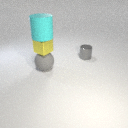
small yellow metal cube above large gray rubber sphere